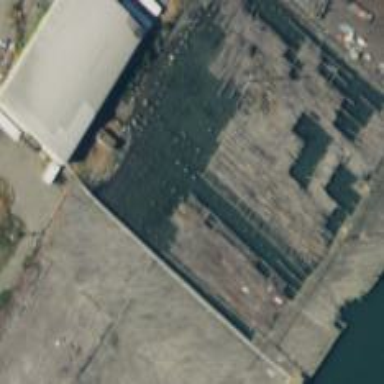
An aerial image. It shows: Ruined pier structure.